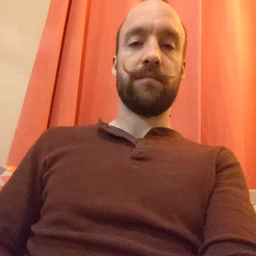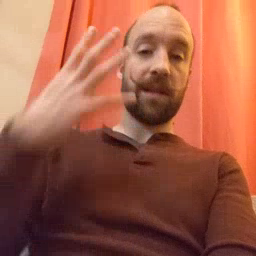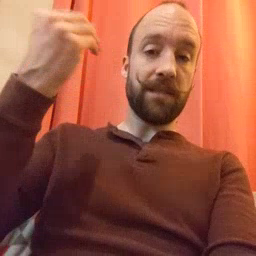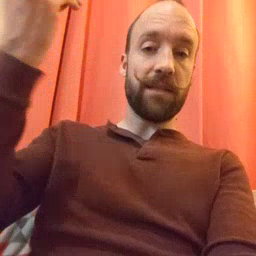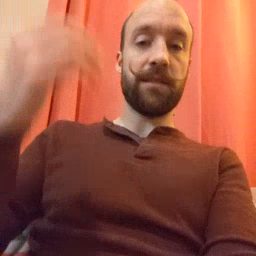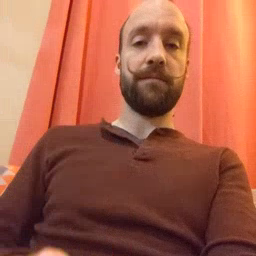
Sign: outside